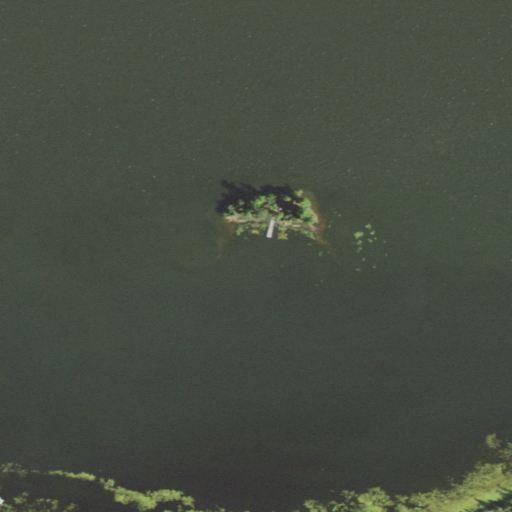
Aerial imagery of island in Minnesota named Indian Island containing open water, woody wetlands, and herbaceous wetlands